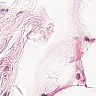
Metastatic tissue present: no